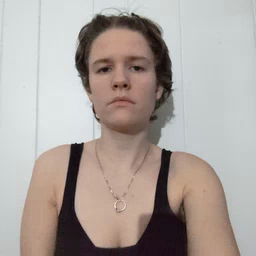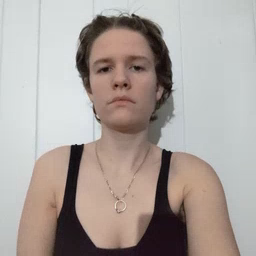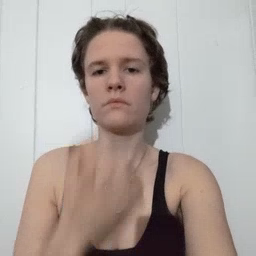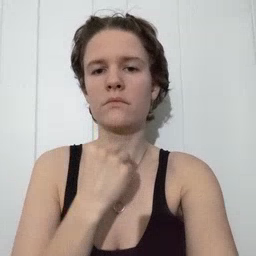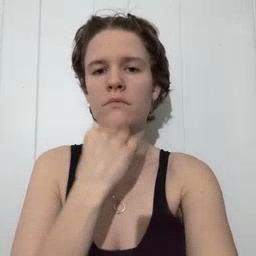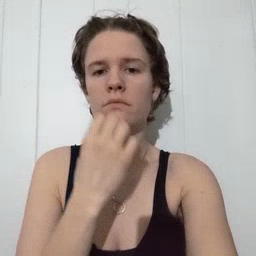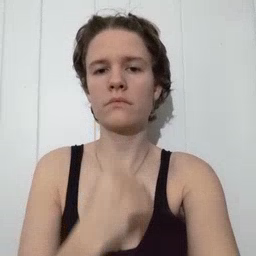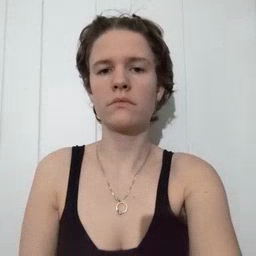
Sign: underwear